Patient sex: F
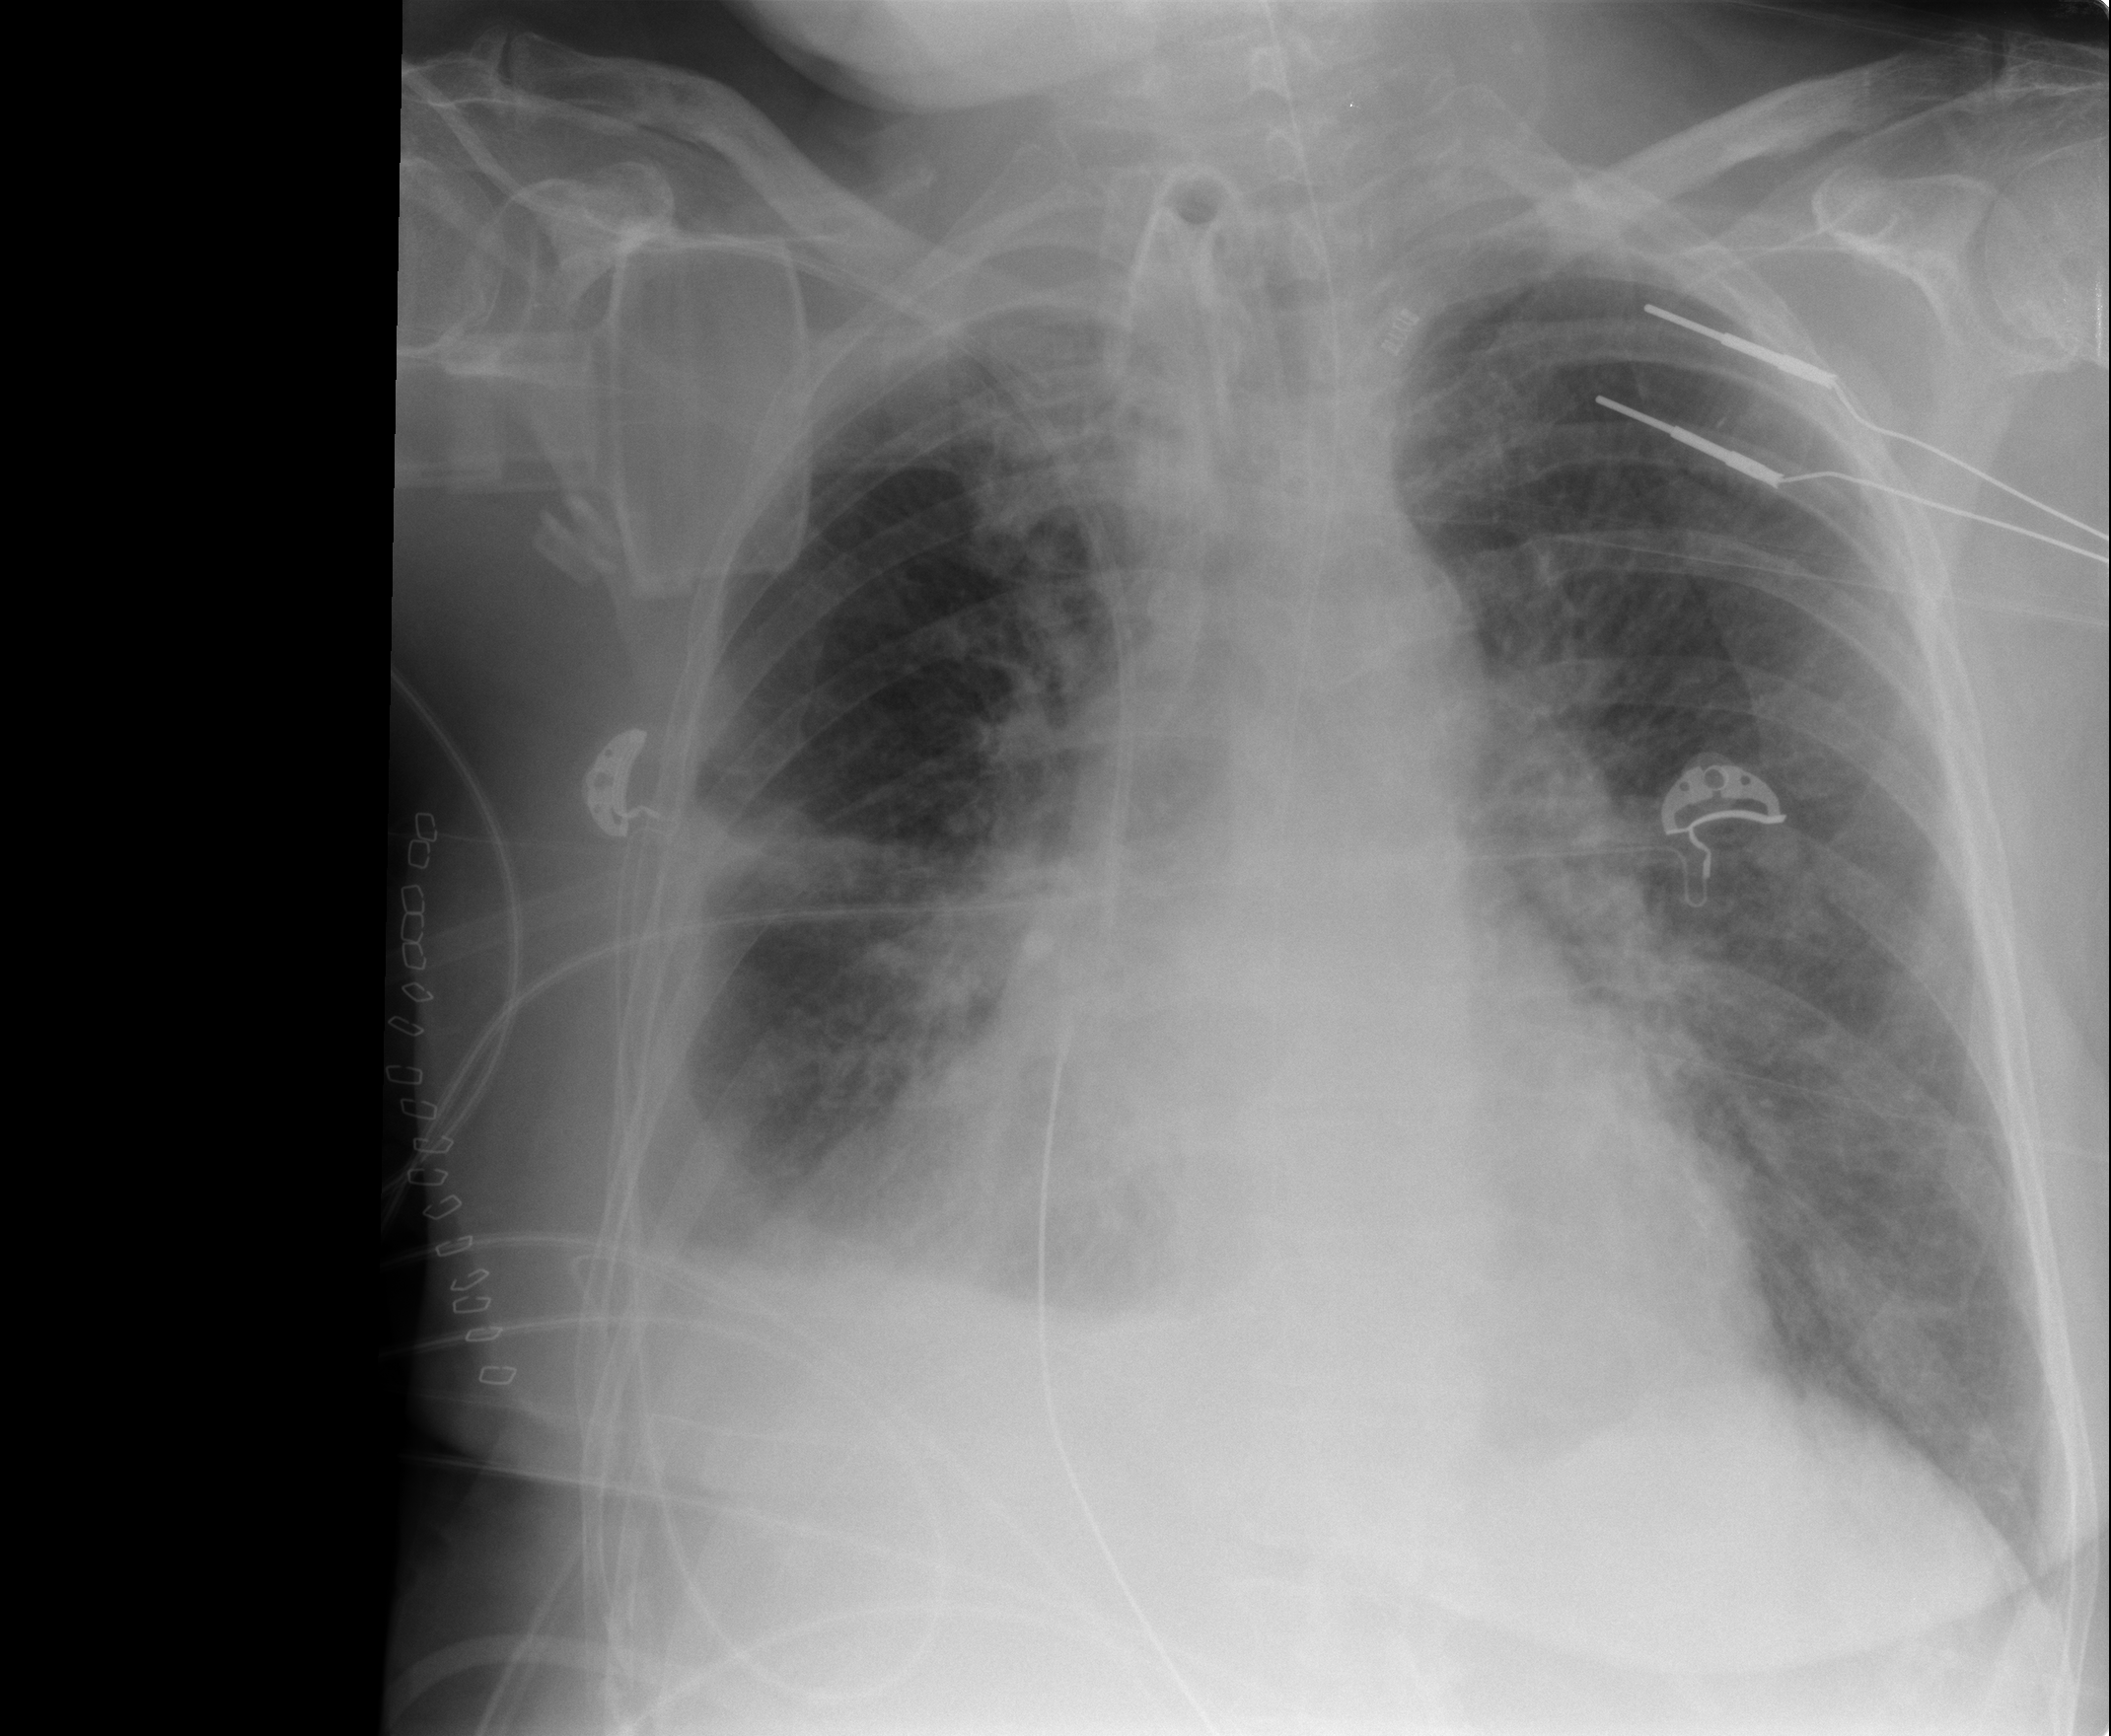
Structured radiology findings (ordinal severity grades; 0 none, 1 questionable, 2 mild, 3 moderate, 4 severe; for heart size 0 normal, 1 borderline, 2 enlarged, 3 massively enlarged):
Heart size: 0
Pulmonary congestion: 2
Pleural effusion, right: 2
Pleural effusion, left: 0
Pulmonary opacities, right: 2
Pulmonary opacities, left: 0
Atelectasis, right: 2
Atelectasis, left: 0